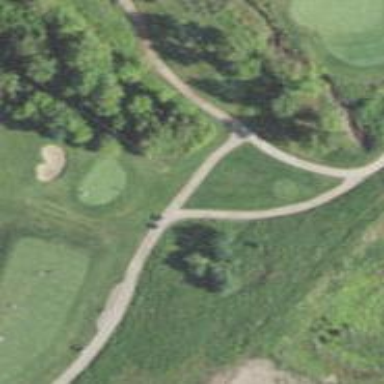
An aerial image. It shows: Service road used as golf cart path.